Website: walmart
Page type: account-selection
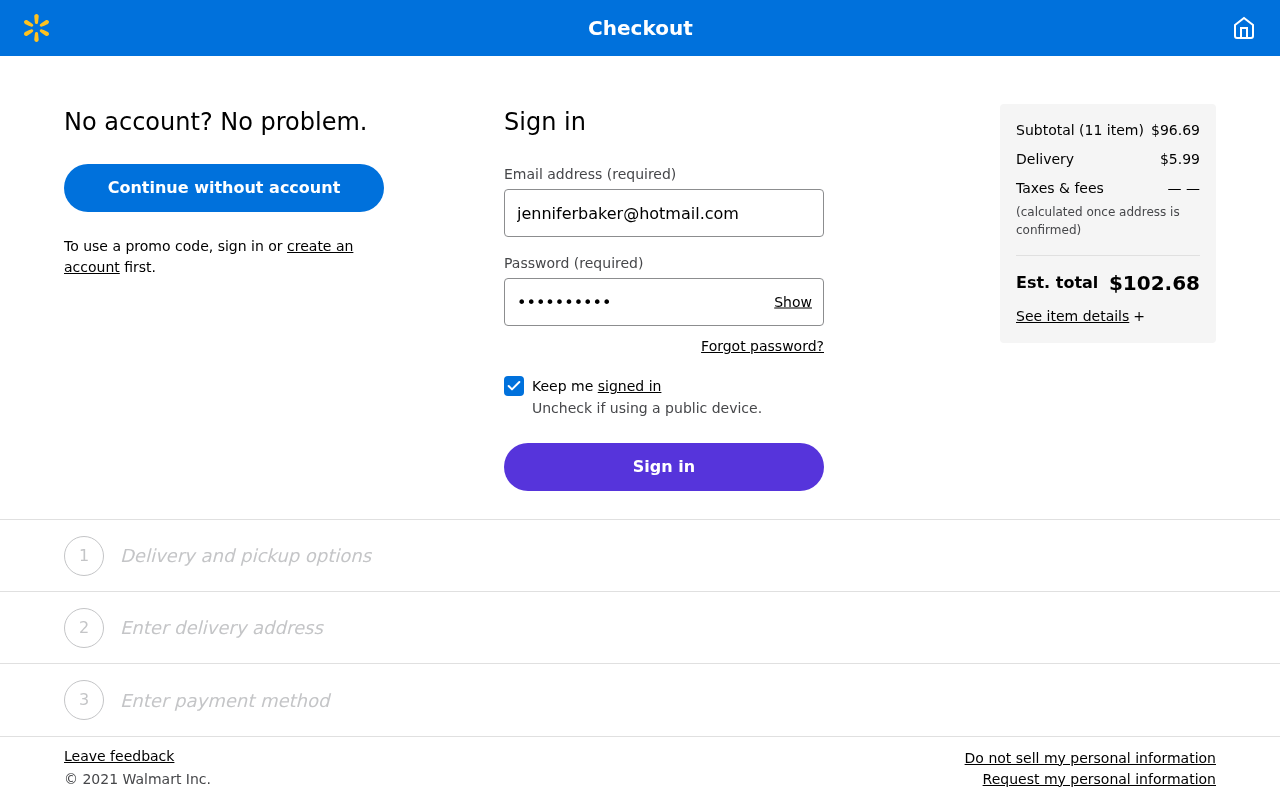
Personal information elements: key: PII_EMAIL
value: jenniferbaker@hotmail.com
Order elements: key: ORDER_NUM_ITEMS
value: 11
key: ORDER_SUBTOTAL
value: $96.69
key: ORDER_SHIPPING_COST
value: $5.99
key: ORDER_TOTAL
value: $102.68